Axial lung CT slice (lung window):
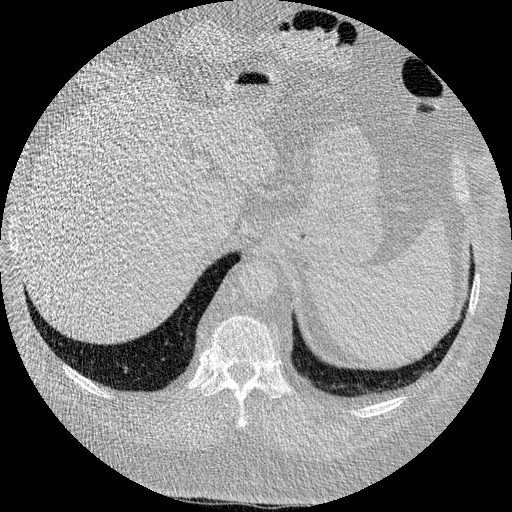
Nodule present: no